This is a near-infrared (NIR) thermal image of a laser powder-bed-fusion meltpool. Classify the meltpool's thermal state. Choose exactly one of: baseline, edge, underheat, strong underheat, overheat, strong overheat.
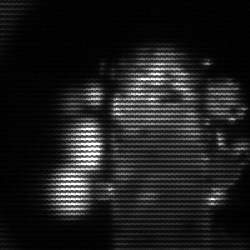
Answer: strong underheat